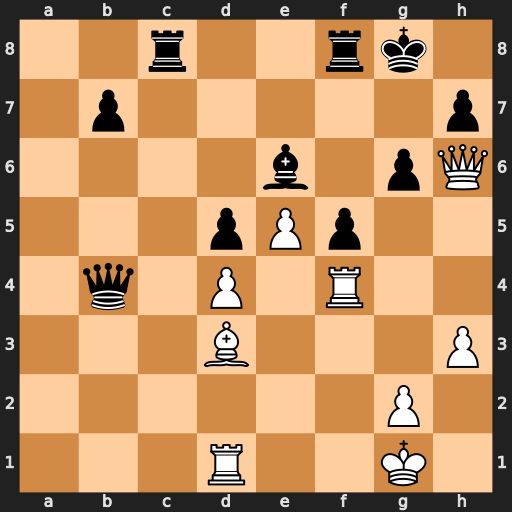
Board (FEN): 2r2rk1/1p5p/4b1pQ/3pPp2/1q1P1R2/3B3P/6P1/3R2K1
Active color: w
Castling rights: -
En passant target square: f6
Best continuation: exf6 Rxf6 Rxf6 Qxd4+ Rf2